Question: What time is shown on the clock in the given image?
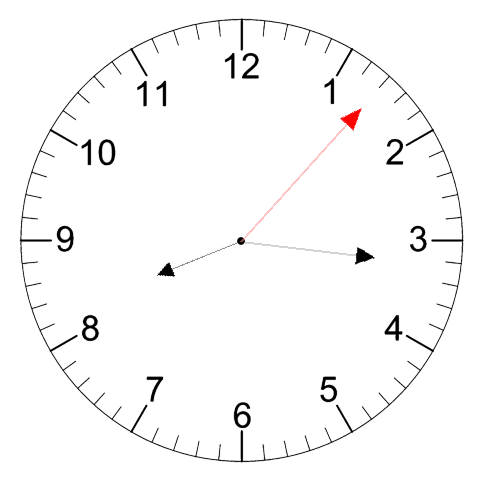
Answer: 08:16:07